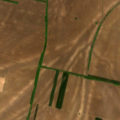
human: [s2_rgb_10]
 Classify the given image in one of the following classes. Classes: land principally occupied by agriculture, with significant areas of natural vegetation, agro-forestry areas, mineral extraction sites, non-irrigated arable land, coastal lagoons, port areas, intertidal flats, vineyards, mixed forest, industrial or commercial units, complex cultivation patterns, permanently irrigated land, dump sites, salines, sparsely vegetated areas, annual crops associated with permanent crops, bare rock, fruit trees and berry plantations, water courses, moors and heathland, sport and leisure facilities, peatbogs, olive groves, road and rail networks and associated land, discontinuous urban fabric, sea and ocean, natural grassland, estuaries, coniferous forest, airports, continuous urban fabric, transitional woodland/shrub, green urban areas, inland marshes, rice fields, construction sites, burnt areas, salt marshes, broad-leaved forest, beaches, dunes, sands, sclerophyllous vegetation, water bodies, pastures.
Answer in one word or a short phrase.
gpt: non-irrigated arable land